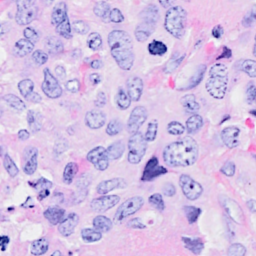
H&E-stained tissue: Breast